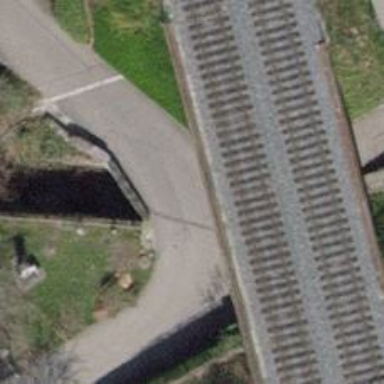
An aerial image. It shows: Footway passing through tunnel.